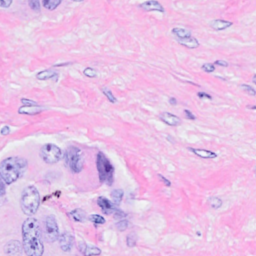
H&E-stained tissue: Breast